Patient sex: F
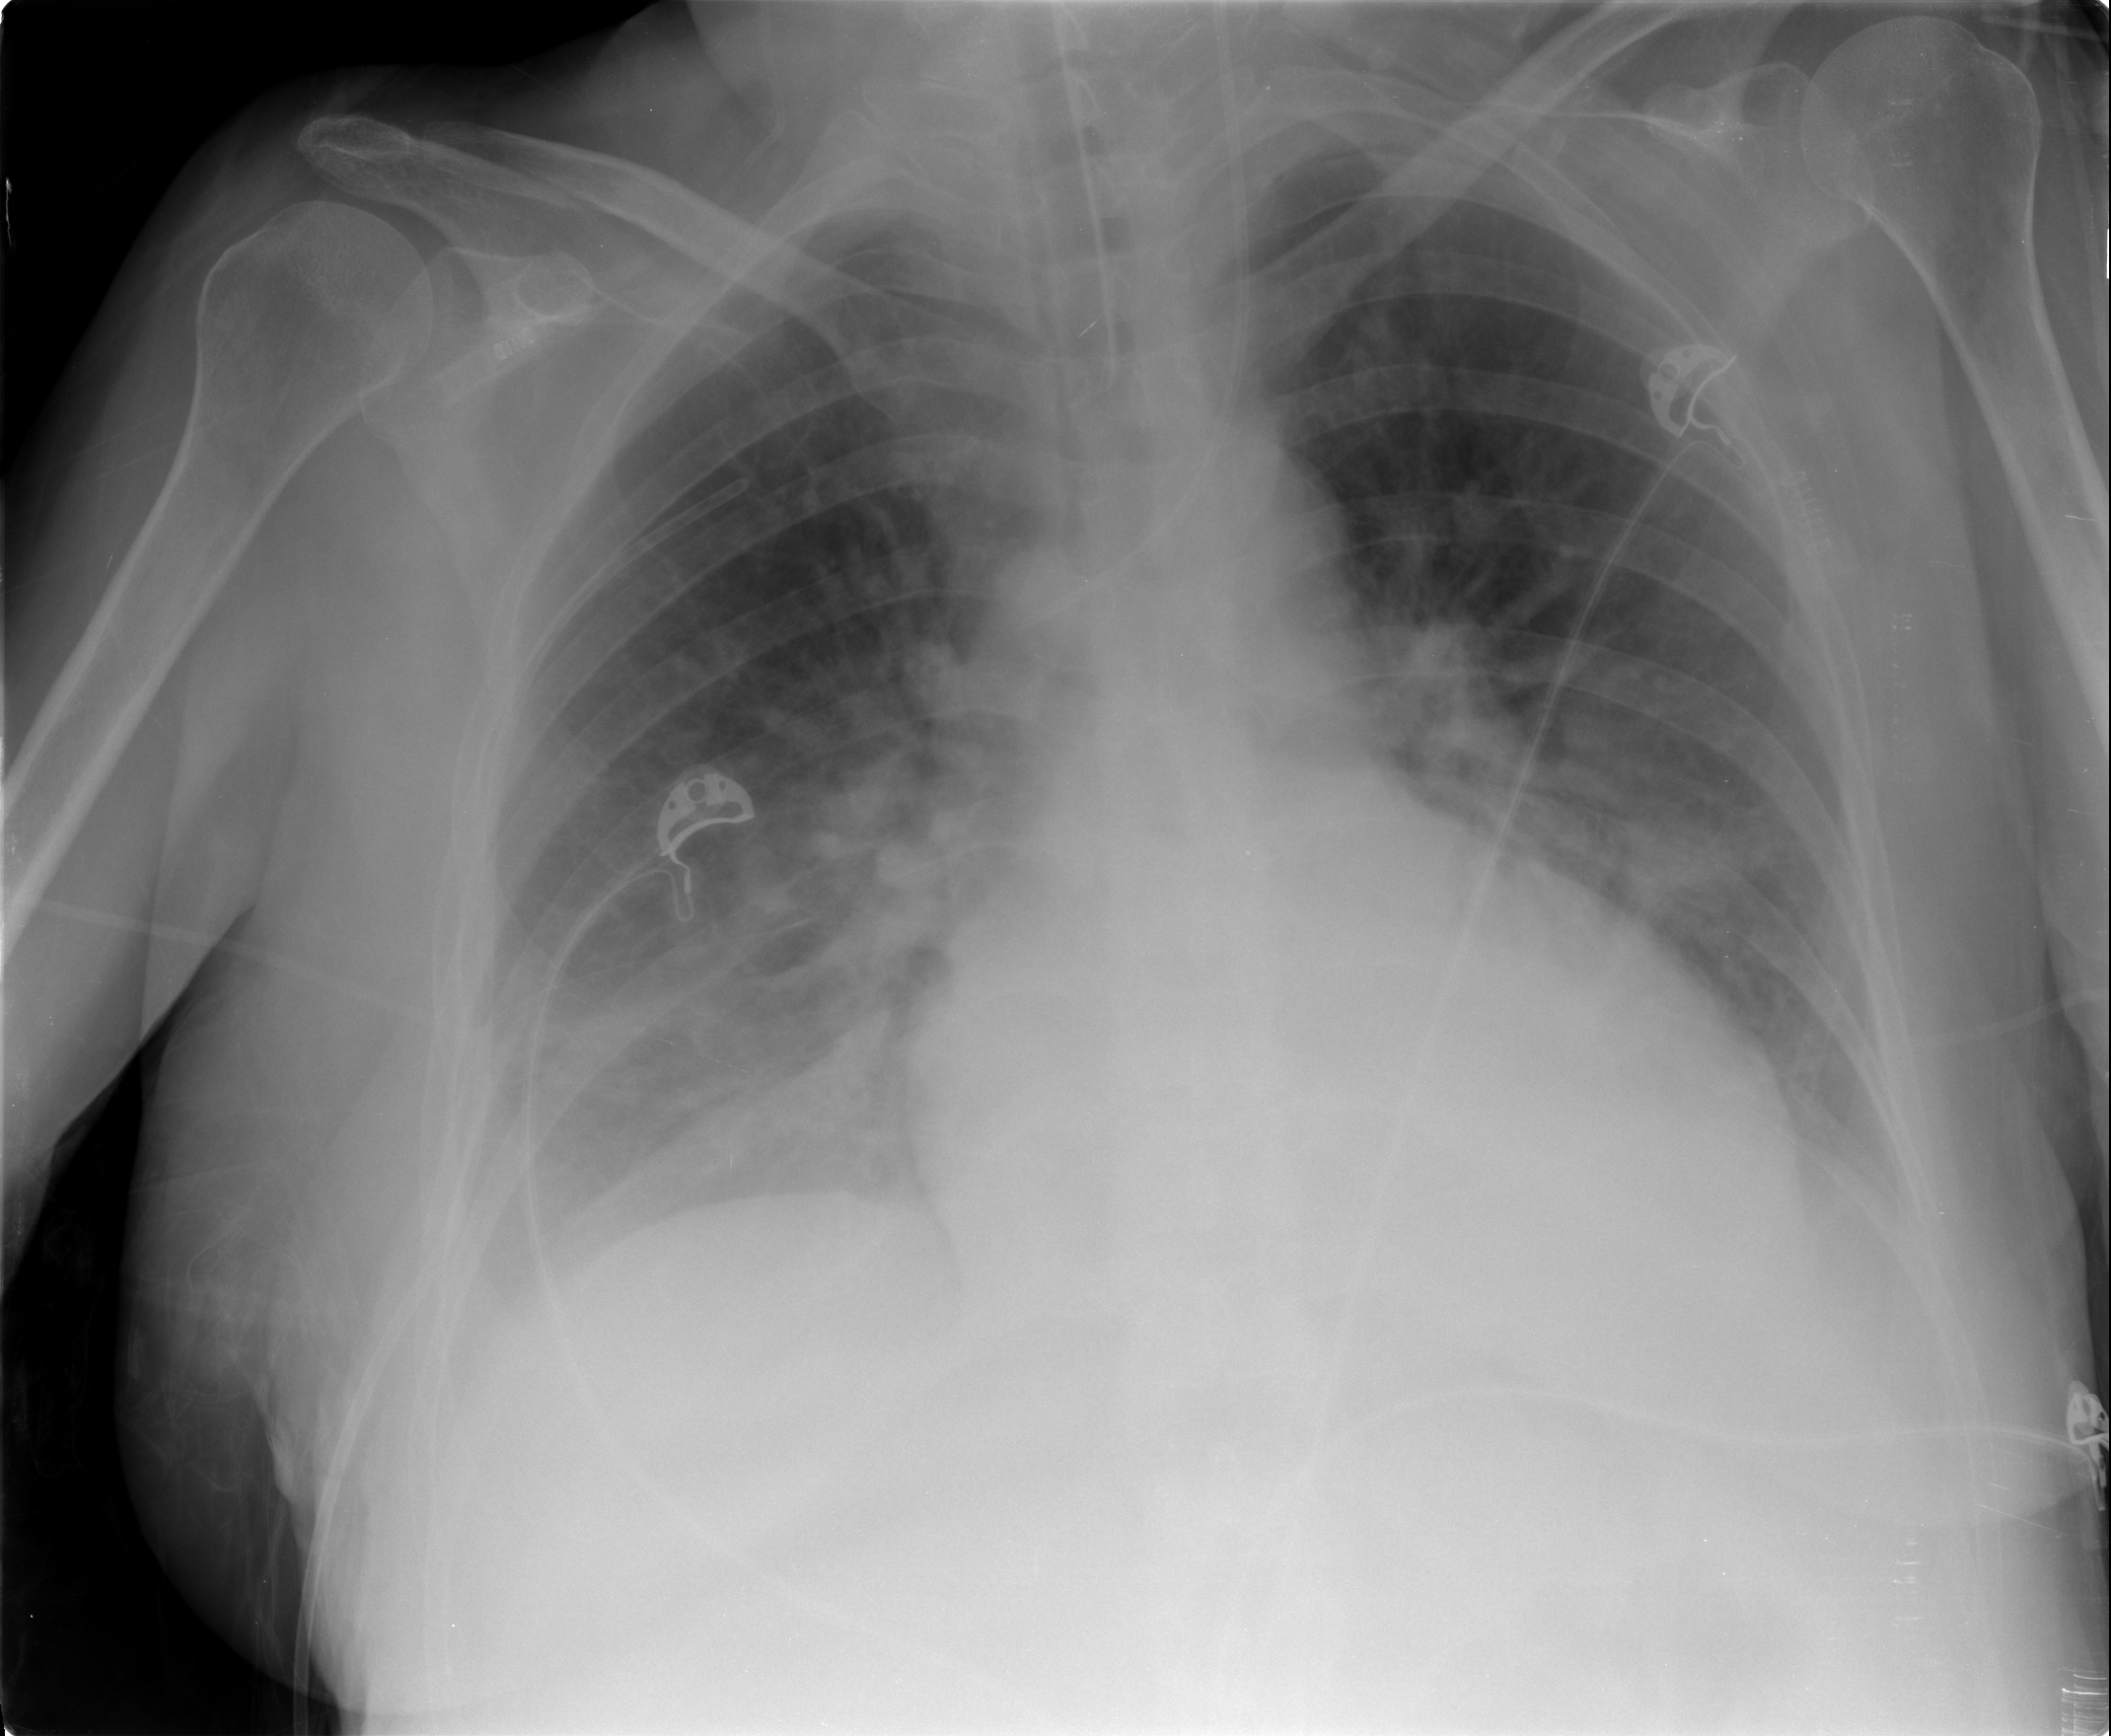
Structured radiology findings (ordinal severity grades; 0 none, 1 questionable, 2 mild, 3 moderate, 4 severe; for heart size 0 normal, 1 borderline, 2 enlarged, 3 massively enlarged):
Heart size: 2
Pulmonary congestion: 2
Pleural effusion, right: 2
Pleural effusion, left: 1
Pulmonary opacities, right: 0
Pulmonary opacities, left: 0
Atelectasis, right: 2
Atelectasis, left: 2